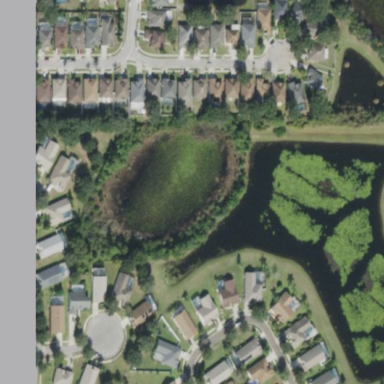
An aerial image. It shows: Pond surrounded by natural water.